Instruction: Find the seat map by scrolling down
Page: seats
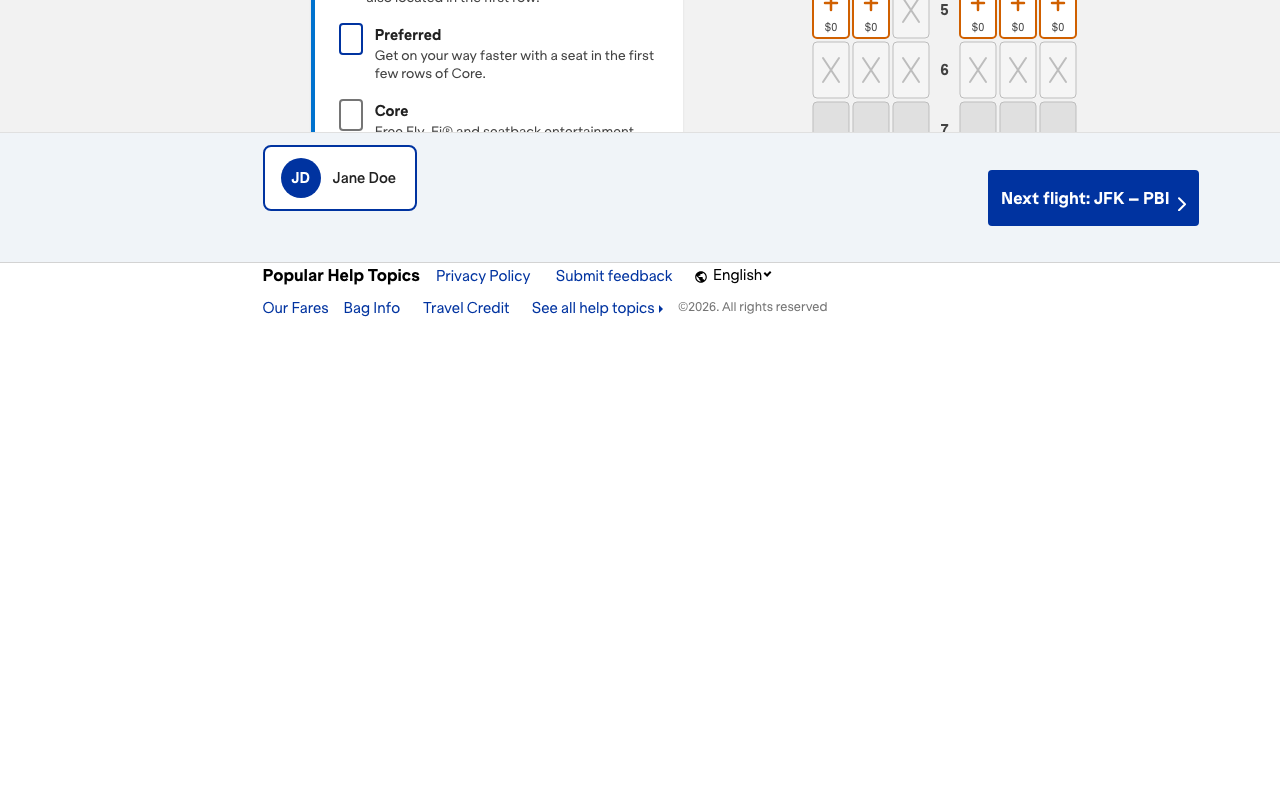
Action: scroll